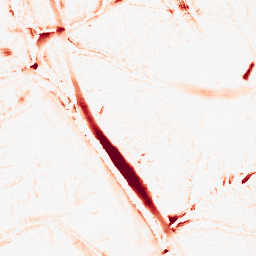
Category: morphological
Decomposition family: morphological_diamond
Decomposition parameters: operation: opening
radius: 10
Upsampling method: fft_zeropad
Upsampling parameters: scale: 8
Upsampling scale: 8